Question: I want to align Labels and a Panel (containing Buttons) to the left inside a vertical BoxLayout.
As long as I don't add the panel to the BoxLayout everything is aligned to the left perfectly, but adding it screws everything up.
'''
import javax.swing.*;
import java.awt.*;
public class BoxLayoutDemo{
public static void main(String[] args) {
JFrame frame = new JFrame();
JPanel panel = new JPanel();
JPanel five = new JPanel();
JButton plus = new JButton("+");
JButton minus = new JButton("-");
panel.setLayout(new BoxLayout(panel, BoxLayout.Y_AXIS));
Font testFont = new Font("Arial", Font.BOLD, 20);
JLabel label1 = new JLabel("Label1");
label1.setFont(testFont);
JLabel label2 = new JLabel("Label2");
label2.setFont(testFont);
five.setLayout(new BoxLayout(five, BoxLayout.X_AXIS));
plus.setMinimumSize(new Dimension(30, 30));
plus.setMaximumSize(new Dimension(30, 30));
minus.setMinimumSize(new Dimension(30, 30));
minus.setMaximumSize(new Dimension(30, 30));
five.add(plus);
five.add(minus);
panel.add(label1);
panel.add(five);
panel.add(label2);
panel.setOpaque(true);
panel.setBackground(Color.red);
frame.setMinimumSize(new Dimension(200, 200));
frame.getContentPane().add(panel, BorderLayout.EAST);
frame.setDefaultCloseOperation(JFrame.EXIT_ON_CLOSE);
frame.pack();
frame.setVisible(true);
}
}
'''
<URL>

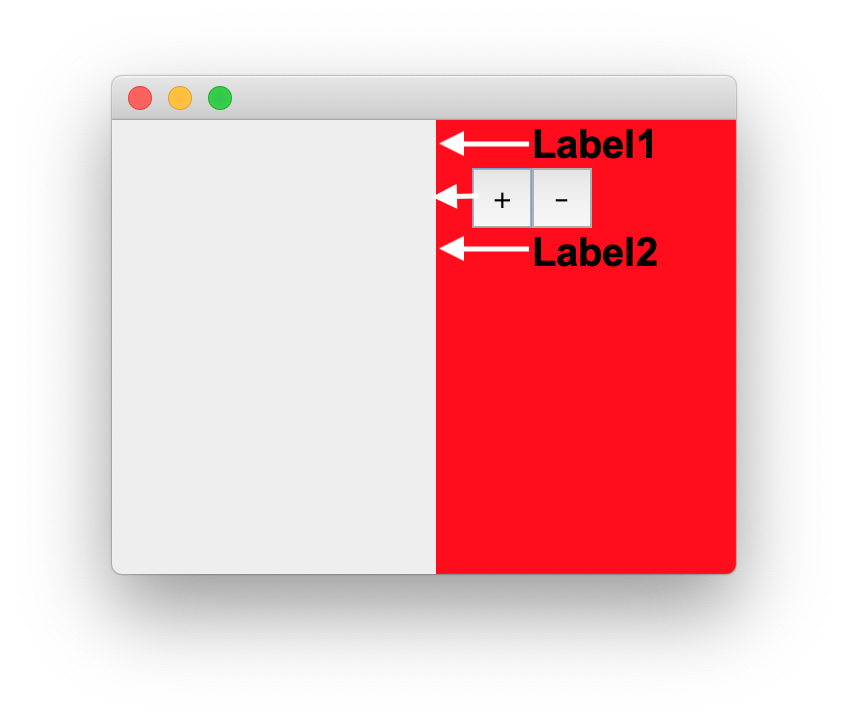
Answer: Your components need to have the same "x alignment":
'''
label1.setAlignmentX(Component.LEFT_ALIGNMENT);
label2.setAlignmentX(Component.LEFT_ALIGNMENT);
five.setAlignmentX(Component.LEFT_ALIGNMENT);
'''
Read the section from the Swing tutorial on <URL> for more information.